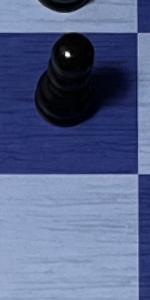
Label: Empty